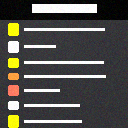
Screen state: on